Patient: sex M, age 62
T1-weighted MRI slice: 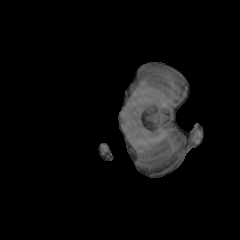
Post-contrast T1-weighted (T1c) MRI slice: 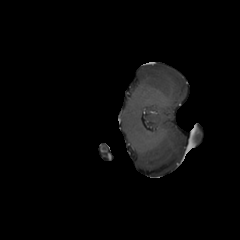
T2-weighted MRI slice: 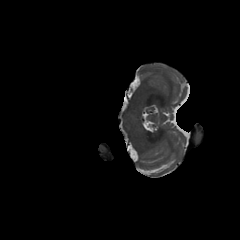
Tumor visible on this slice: no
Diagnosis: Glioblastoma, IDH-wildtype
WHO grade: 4